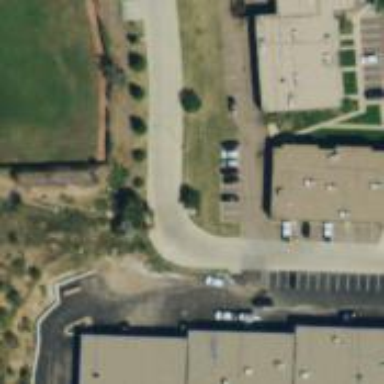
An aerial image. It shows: Driveway leading to service road.